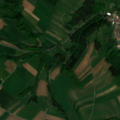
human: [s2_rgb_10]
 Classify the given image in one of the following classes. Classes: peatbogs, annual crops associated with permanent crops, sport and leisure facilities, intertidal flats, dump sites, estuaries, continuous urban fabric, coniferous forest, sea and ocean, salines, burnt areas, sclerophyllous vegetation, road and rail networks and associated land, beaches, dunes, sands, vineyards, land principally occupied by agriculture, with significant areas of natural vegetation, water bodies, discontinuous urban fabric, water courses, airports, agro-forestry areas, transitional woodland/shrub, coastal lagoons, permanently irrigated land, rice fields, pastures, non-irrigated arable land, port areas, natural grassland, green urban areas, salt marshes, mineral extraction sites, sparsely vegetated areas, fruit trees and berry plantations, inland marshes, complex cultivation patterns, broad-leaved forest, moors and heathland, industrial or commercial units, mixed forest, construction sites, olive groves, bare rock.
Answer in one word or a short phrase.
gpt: discontinuous urban fabric, non-irrigated arable land, land principally occupied by agriculture, with significant areas of natural vegetation, mixed forest